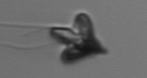
Label: Pyramimonas_longicauda